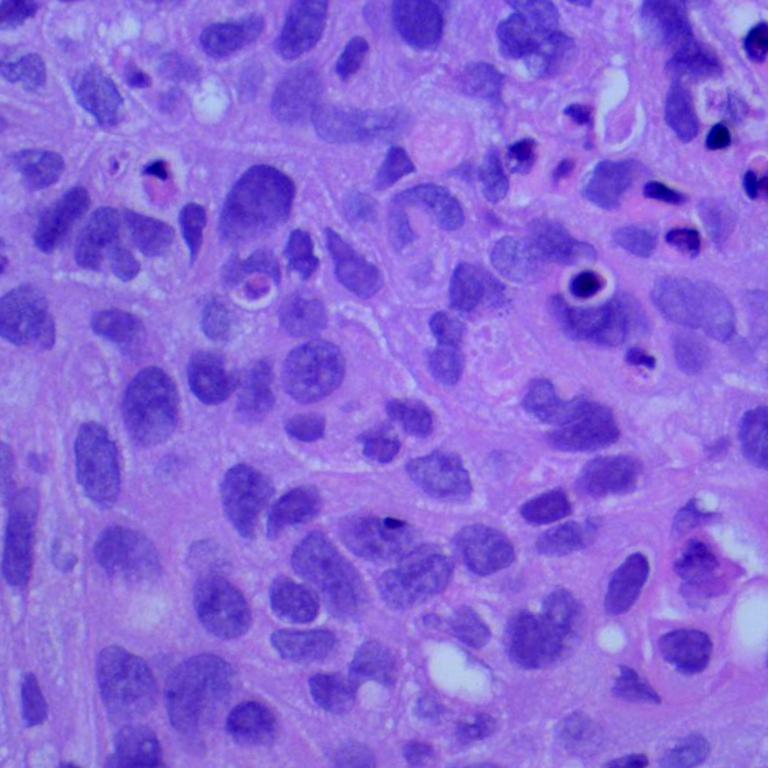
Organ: lung
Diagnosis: squamous carcinomas